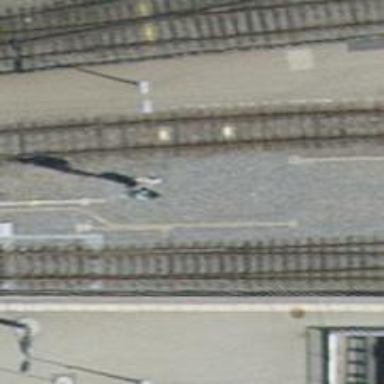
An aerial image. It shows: Railway signal.